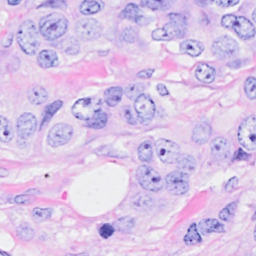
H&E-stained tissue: Breast